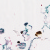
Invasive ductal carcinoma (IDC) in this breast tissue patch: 0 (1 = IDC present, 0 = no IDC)